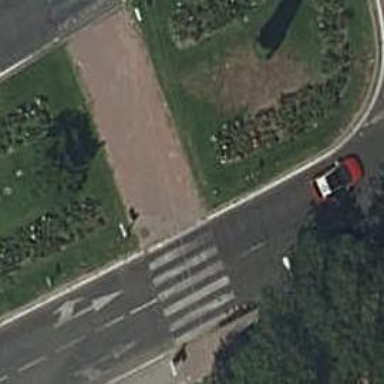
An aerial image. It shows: Kerb serving as barrier.